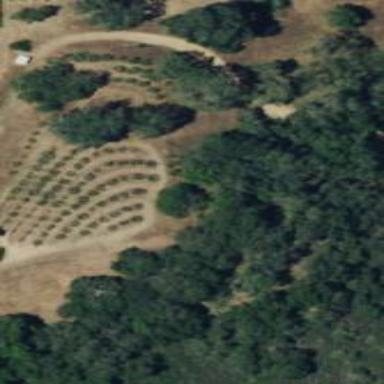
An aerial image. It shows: Orchard.